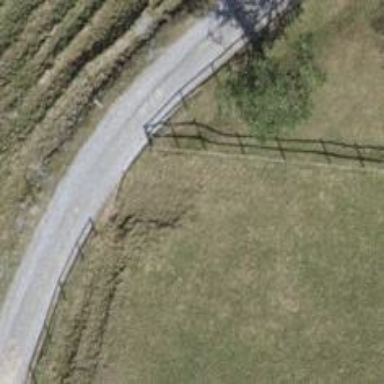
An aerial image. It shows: Fence.